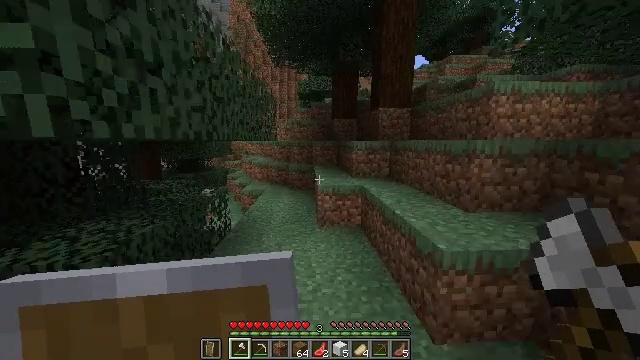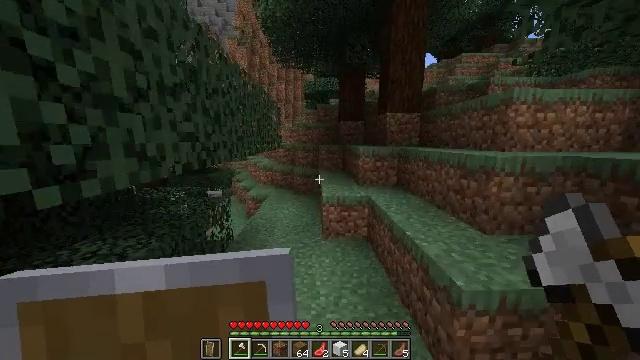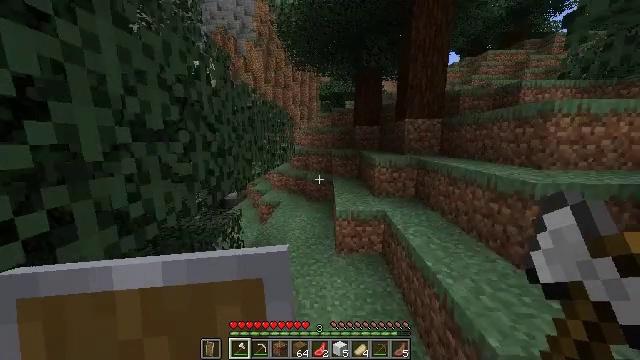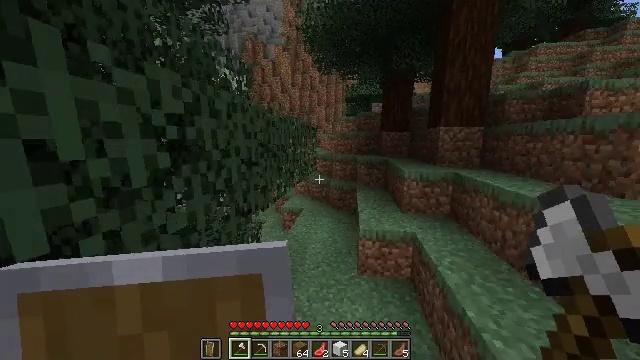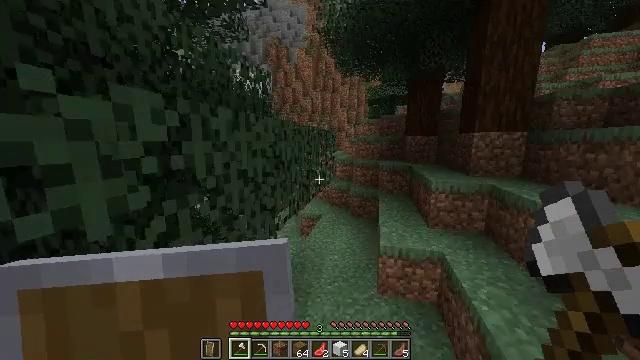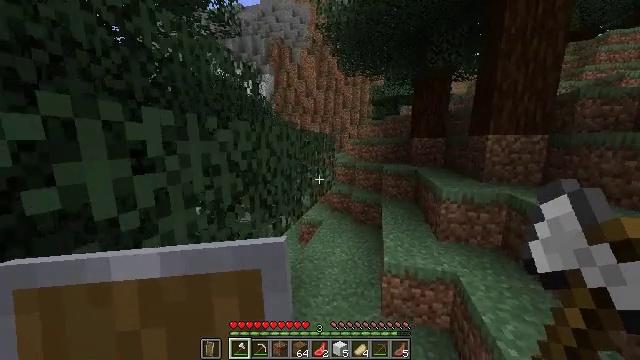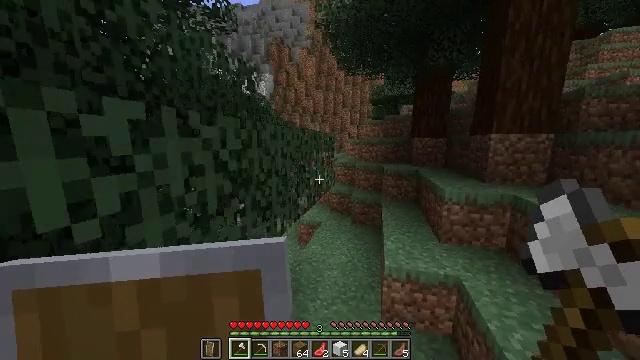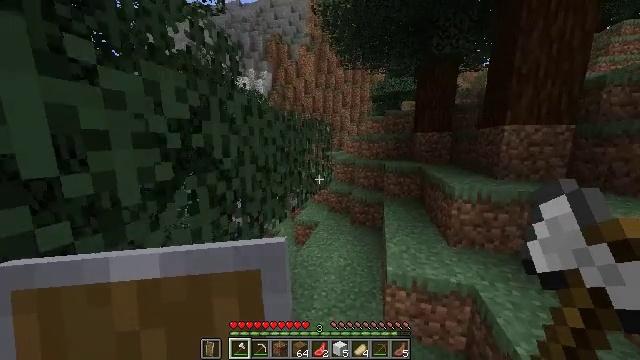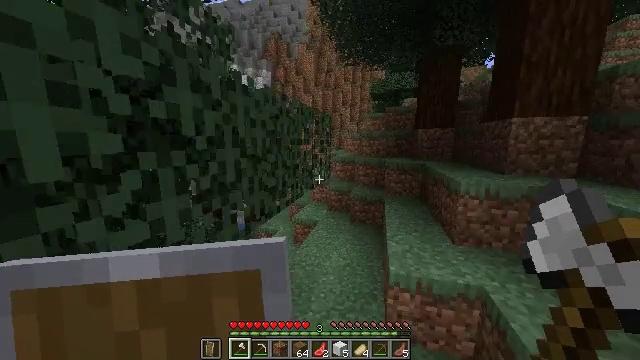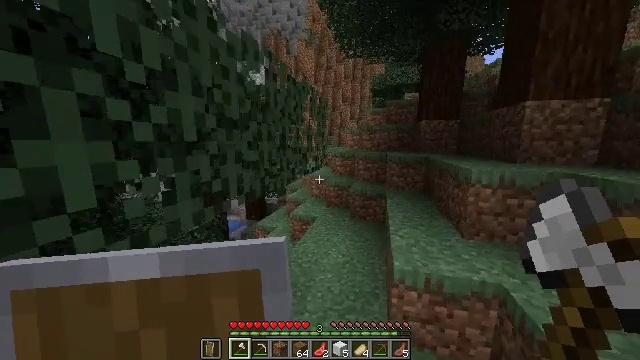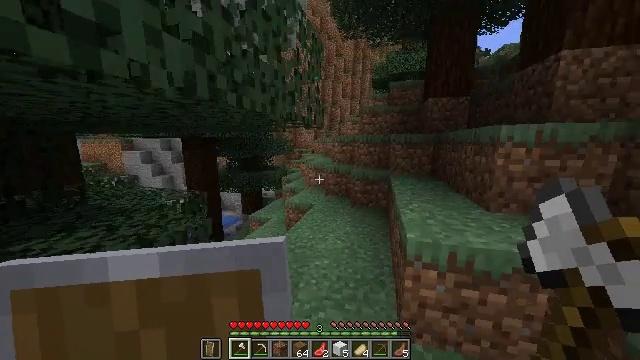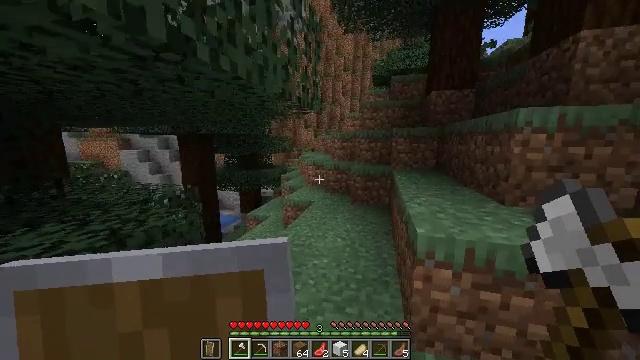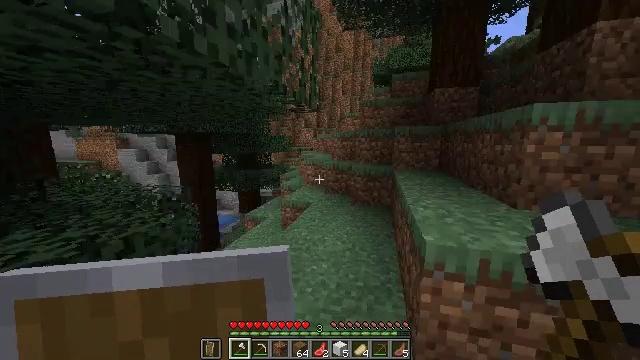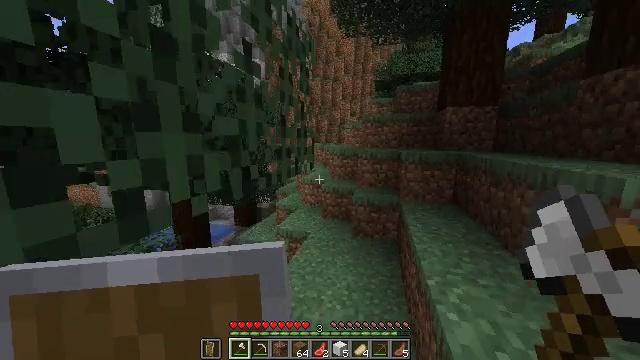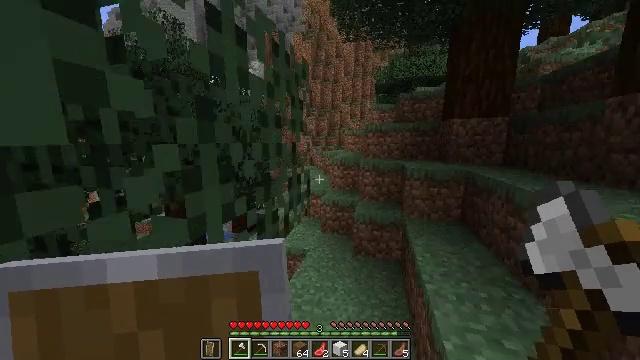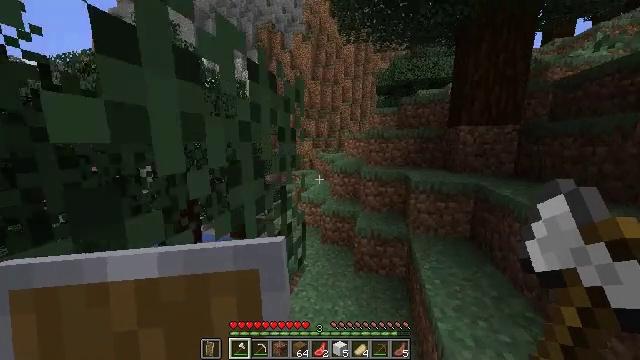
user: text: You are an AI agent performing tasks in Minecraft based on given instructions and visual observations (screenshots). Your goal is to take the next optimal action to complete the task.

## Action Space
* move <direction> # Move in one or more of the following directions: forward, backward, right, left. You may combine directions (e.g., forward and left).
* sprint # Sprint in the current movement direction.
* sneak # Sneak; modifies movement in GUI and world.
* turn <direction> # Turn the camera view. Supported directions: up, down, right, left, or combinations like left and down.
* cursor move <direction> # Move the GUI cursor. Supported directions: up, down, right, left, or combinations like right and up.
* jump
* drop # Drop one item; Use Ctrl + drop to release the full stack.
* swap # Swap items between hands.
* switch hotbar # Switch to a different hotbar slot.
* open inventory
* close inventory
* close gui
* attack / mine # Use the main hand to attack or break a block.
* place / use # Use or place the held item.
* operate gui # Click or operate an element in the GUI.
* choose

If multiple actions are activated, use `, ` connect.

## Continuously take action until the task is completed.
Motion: motion action
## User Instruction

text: Collect gravel for your inventory.
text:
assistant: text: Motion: move forward, sprint, turn left, jump
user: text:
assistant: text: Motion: move forward, sprint, turn left, jump
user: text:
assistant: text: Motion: move forward, sprint, turn left, jump
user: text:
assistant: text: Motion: move forward, sprint, turn left, jump
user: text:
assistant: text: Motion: move forward, sprint, jump
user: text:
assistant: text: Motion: move forward, sprint, jump
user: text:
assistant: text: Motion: move forward, sprint, jump
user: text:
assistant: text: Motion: move forward, sprint, jump
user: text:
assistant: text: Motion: move forward, sprint, jump
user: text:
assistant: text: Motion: move forward, sprint, jump
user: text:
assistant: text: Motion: move forward, sprint, jump
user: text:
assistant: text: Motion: move forward, sprint, jump
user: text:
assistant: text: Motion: move forward, sprint, jump
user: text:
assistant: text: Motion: move forward, sprint, jump
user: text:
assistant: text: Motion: move forward, sprint, jump
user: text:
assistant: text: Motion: move forward, sprint, jump
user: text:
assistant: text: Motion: move forward, sprint, jump
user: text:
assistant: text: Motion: move forward, sprint, jump
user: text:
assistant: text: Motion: move forward, sprint, jump
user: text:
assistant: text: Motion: move forward, sprint, jump
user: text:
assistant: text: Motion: move forward, sprint, jump
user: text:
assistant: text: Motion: move forward, sprint, turn left, jump
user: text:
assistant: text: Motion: move forward, sprint, turn left, jump
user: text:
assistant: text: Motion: move forward, sprint, turn left, jump
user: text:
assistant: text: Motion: move forward, sprint, jump
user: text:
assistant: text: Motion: move forward, sprint, jump
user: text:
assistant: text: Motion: move forward, sprint, jump
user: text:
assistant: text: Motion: move forward, sprint, jump
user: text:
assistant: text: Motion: move forward, sprint, jump
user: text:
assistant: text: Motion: move forward, sprint, jump